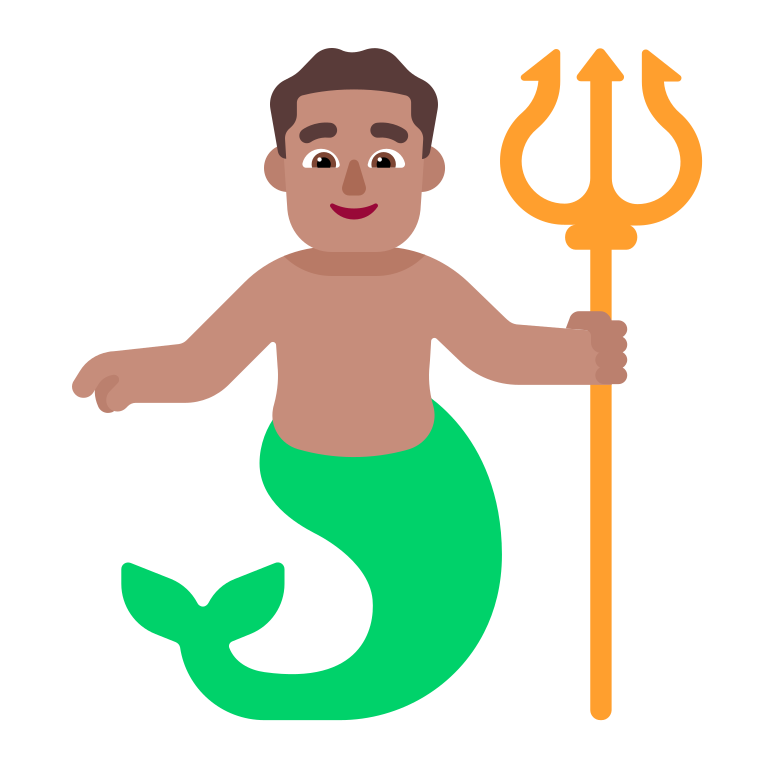
man merpeople flat